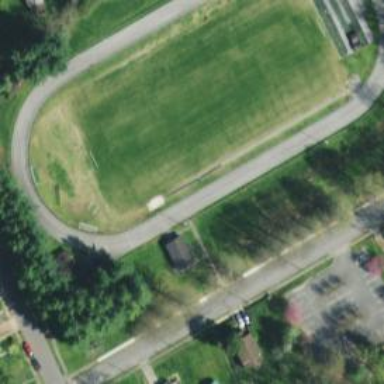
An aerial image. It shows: Soccer pitch designated for leisure and sports activities.